Field crop: tomato
Growth stage: 1
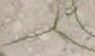
Species: cyperus